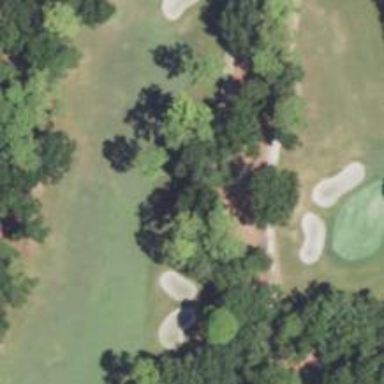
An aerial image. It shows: Golf cartpath that is also road path.